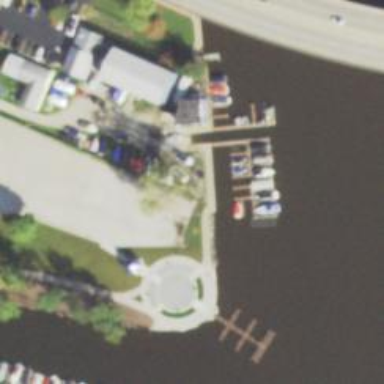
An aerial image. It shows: Man-made pier.